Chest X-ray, AP view. Patient: 52 years old, sex M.
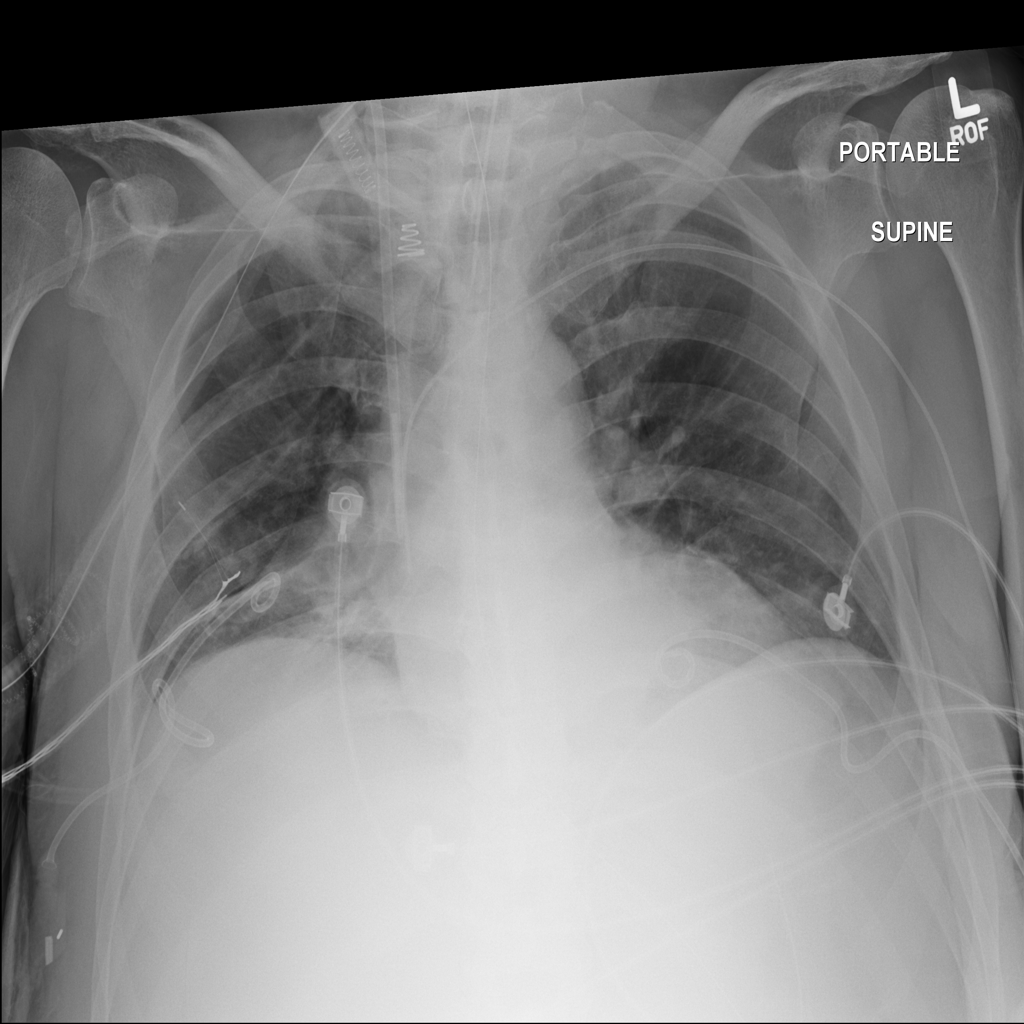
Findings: No Finding